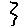
Label: zigzag